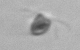
Label: Pyramimonas